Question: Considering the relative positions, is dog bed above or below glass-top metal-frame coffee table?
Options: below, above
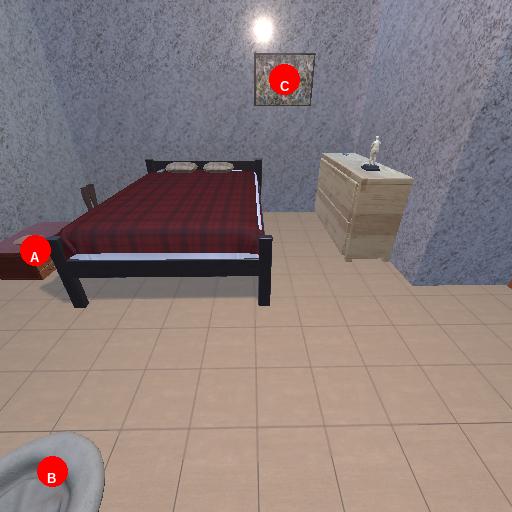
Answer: below